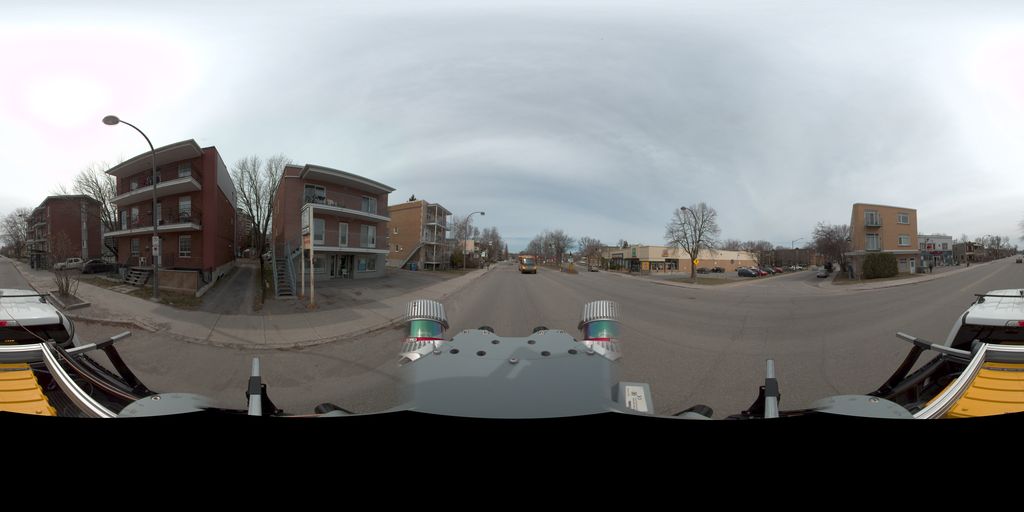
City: quebec_city